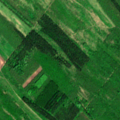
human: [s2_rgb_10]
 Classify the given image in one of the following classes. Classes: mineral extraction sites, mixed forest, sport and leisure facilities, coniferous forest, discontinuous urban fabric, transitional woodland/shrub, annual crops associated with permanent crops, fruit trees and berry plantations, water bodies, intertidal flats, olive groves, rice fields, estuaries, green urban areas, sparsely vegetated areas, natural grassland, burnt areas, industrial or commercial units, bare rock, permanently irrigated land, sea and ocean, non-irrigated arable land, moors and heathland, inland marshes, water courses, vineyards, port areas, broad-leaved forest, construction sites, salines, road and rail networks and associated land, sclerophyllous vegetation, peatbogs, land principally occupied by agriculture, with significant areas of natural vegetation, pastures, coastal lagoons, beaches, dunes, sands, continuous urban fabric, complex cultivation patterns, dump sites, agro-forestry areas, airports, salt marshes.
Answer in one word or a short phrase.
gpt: non-irrigated arable land, broad-leaved forest, natural grassland, transitional woodland/shrub